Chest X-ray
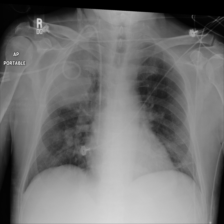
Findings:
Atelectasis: negative
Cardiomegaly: negative
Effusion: negative
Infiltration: positive
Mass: positive
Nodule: negative
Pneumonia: negative
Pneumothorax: negative
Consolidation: negative
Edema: negative
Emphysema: negative
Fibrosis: negative
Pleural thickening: negative
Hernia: negative